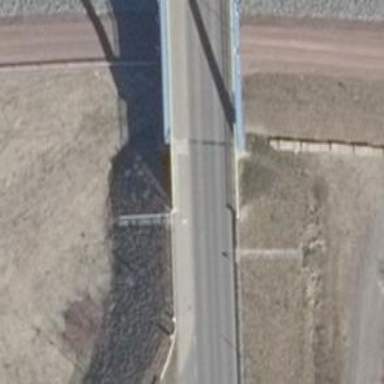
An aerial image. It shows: Tertiary road with bridge.